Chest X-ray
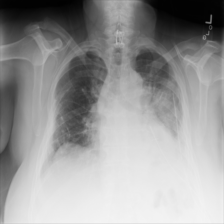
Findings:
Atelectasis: negative
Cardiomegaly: negative
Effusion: negative
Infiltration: negative
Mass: negative
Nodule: negative
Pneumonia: negative
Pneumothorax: negative
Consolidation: negative
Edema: negative
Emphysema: negative
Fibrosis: negative
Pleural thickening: negative
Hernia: negative